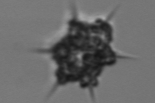
Label: Dictyocha